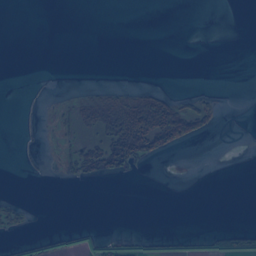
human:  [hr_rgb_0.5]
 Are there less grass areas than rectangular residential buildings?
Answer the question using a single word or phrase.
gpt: no

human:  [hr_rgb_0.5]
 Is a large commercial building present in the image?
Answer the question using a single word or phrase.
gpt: no

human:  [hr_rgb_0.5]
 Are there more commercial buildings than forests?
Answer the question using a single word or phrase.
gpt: no

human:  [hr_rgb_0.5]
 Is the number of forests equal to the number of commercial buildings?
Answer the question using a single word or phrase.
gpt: no

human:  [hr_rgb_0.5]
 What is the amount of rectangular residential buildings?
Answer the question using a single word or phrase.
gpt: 2

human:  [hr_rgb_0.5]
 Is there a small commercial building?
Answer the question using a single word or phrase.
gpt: no

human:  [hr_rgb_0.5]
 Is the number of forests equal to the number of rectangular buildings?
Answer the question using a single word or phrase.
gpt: no

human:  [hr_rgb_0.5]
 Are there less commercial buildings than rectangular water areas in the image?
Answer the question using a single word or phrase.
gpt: yes

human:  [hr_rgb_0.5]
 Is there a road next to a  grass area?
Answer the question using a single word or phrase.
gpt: yes

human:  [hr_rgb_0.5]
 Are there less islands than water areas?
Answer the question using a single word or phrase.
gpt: yes

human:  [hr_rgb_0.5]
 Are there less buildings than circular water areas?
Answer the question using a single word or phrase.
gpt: no

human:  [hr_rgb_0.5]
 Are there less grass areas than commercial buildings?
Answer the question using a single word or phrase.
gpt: no

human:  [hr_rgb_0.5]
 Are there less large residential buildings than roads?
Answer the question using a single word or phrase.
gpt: yes

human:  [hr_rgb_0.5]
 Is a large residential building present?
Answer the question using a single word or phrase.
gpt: no

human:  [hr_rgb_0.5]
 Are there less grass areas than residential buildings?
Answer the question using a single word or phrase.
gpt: no

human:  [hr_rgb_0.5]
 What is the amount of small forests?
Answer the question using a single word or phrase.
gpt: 33

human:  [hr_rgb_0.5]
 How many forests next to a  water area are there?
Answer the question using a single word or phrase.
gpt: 53

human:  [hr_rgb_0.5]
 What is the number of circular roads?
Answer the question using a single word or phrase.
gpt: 0

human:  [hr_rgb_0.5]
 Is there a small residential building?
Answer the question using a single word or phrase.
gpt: yes

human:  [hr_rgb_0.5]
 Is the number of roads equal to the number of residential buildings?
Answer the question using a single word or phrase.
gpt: no

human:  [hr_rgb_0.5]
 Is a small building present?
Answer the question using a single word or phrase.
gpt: yes

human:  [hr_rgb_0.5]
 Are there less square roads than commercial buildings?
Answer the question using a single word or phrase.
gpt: no

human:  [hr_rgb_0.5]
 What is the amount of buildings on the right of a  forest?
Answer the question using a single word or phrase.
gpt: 2

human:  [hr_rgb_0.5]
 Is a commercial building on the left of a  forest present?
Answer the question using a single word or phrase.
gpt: no

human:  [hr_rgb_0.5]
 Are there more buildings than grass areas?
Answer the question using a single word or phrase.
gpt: no

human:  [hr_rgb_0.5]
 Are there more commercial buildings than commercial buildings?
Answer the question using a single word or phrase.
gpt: no

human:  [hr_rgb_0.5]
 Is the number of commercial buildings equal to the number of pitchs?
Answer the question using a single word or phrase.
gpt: no

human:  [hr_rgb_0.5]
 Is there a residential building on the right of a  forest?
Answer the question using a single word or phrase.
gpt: yes

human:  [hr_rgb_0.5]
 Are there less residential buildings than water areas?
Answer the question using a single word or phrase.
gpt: yes

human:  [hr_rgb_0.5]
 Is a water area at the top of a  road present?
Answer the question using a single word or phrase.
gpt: yes

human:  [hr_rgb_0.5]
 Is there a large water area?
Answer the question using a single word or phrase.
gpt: yes

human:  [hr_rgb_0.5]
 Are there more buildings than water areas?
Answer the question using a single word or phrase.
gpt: no

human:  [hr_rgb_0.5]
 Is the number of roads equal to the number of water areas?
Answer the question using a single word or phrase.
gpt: no

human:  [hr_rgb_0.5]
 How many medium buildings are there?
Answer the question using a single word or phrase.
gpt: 0

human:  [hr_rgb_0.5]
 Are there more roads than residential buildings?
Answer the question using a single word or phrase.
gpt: yes

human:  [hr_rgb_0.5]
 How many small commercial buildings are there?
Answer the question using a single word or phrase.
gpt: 0